Field crop: tomato
Growth stage: 2
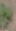
Species: solanum